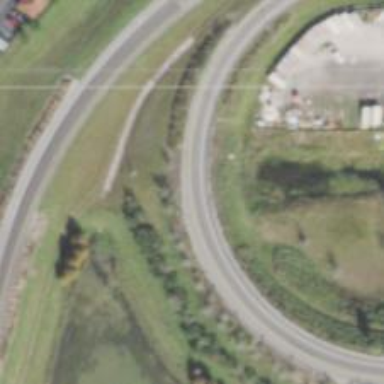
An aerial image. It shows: Parclo junction on motorway link.